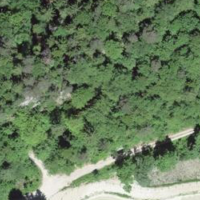
EUNIS habitat code: 44
Species observed at this site:
Lathyrus vernus